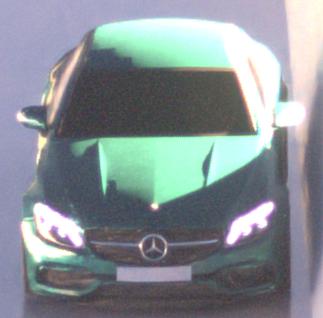
Make: Mercedes-Benz
Model: C 43 AMG
Detailed model: C-Class (205) AMG Limousine
Model produced from: 2016/10
Model produced until: 2018/04
Doors: 4
Color: blue
Road condition: wet road
Daytime: sunrise or sunset
Contrast: high contrast